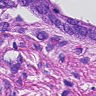
Metastatic tissue present: yes